Field crop: maize
Growth stage: 2
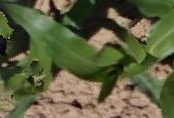
Species: maize